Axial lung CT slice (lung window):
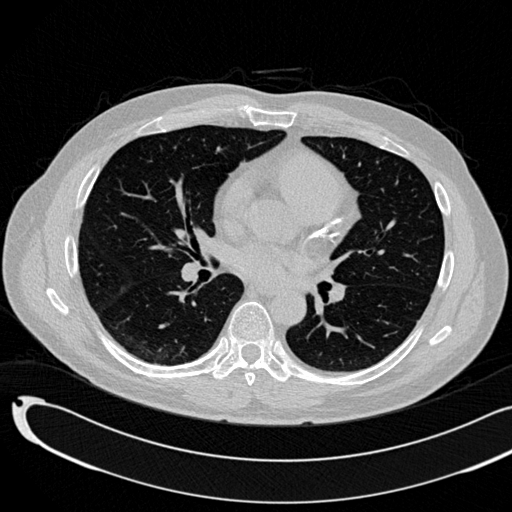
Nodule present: no